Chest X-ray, PA view. Patient: 64 years old, sex M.
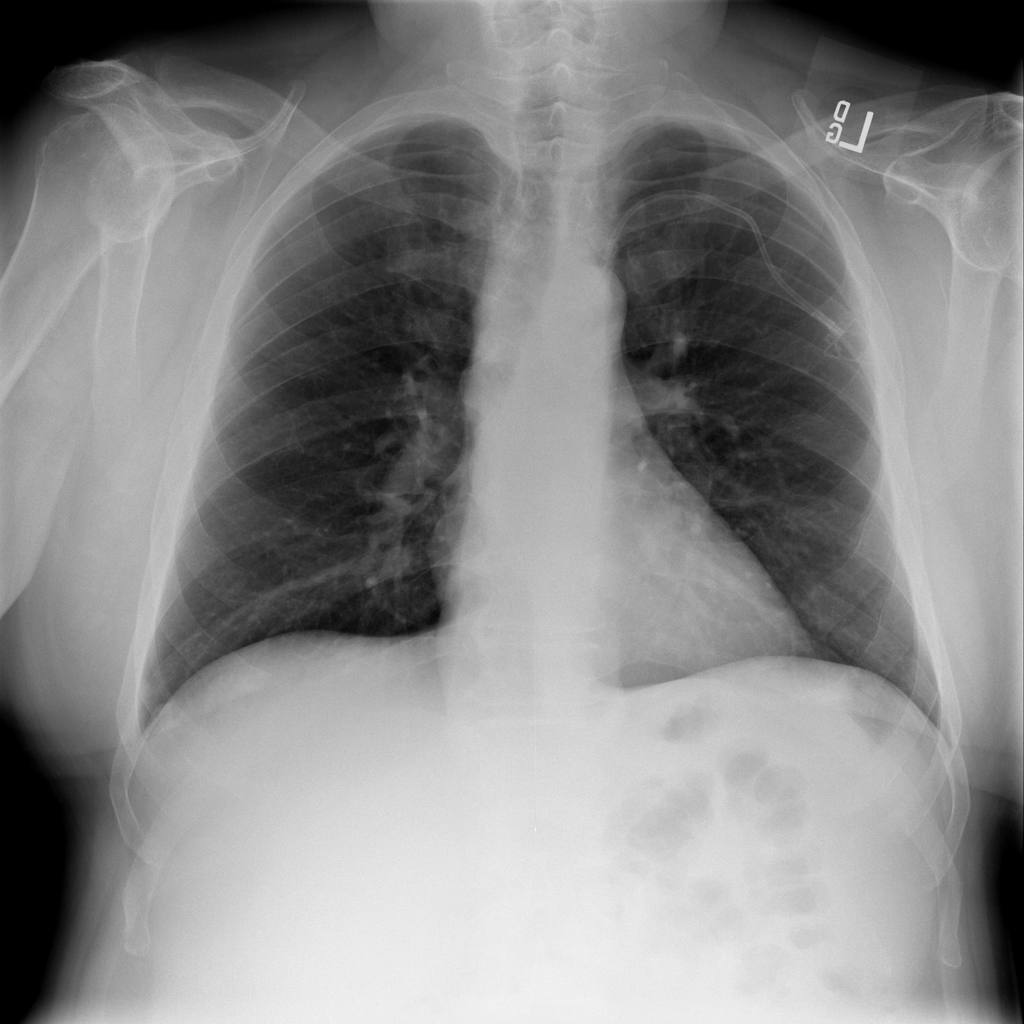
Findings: No Finding